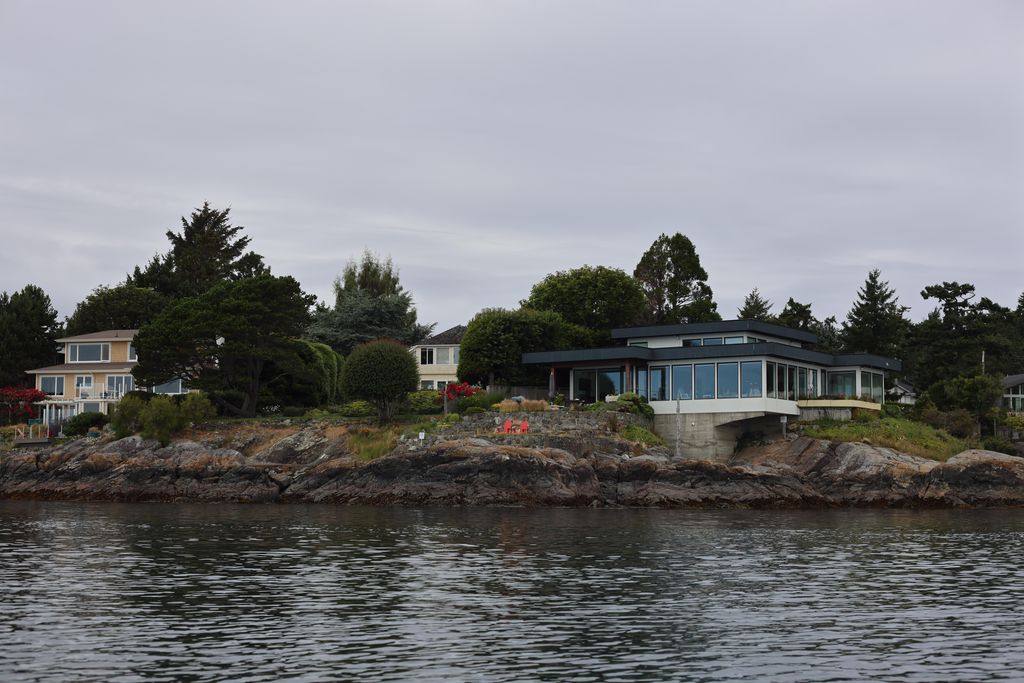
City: victoria